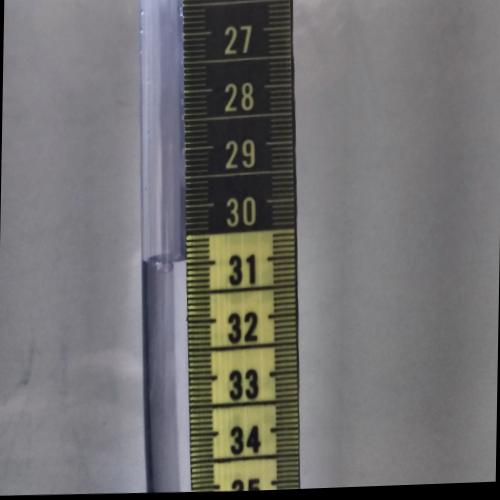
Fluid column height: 30.9 cm